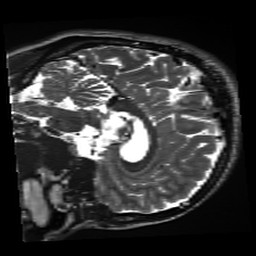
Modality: inplaneT2
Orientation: sagittal
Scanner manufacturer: siemens
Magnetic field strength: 3 T
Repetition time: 11 s
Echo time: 0.059 s